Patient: sex M, age 60
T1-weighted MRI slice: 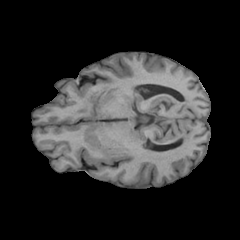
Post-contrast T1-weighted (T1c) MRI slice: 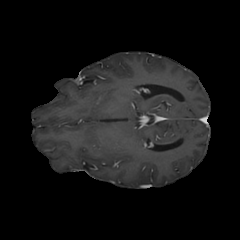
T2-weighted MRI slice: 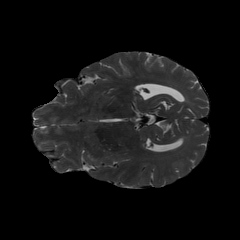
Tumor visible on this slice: no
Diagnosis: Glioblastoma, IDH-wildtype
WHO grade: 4